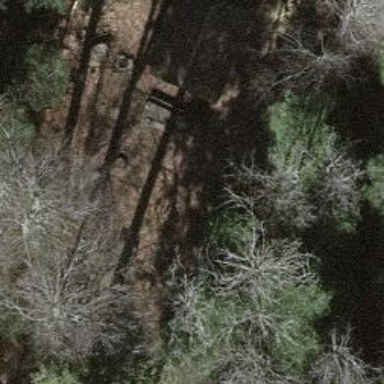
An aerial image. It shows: Picnic table located in leisure land area.